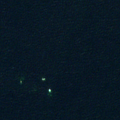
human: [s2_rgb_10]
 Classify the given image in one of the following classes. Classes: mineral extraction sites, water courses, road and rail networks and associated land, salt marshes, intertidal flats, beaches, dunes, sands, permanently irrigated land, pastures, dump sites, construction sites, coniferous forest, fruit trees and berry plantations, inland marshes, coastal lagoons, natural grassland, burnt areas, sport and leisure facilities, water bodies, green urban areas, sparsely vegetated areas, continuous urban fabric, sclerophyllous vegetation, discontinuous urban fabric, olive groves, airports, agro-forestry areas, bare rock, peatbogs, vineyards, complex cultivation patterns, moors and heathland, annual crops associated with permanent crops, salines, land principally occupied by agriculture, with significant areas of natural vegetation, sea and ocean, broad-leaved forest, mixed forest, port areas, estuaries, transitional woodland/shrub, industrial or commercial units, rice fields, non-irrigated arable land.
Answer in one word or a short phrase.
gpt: sea and ocean